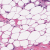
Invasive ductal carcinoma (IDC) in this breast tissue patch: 0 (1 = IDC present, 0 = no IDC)